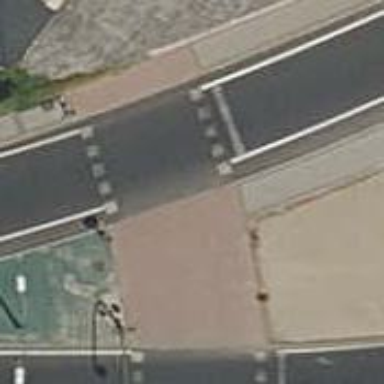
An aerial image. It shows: Footway with zebra crossing.